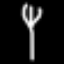
Label: fork